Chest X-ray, PA view. Patient: 62 years old, sex M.
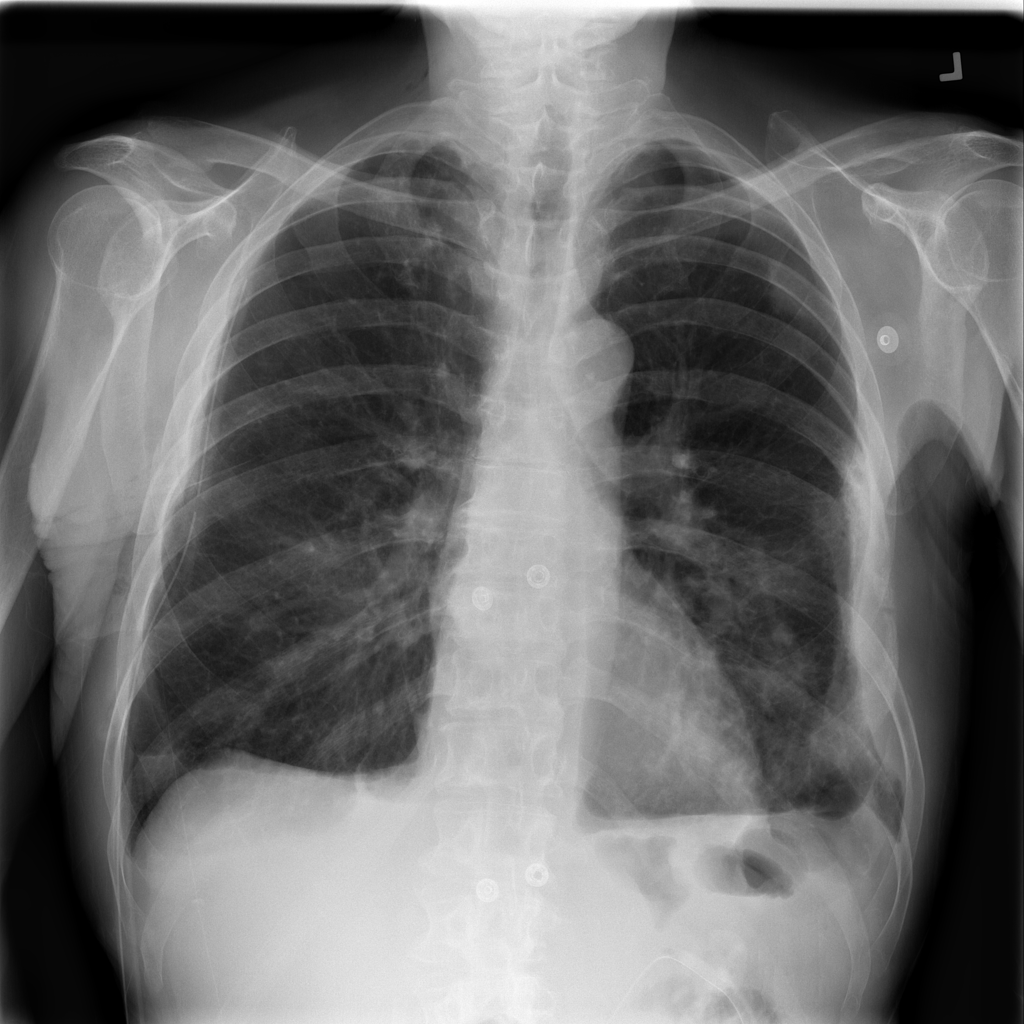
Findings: No Finding